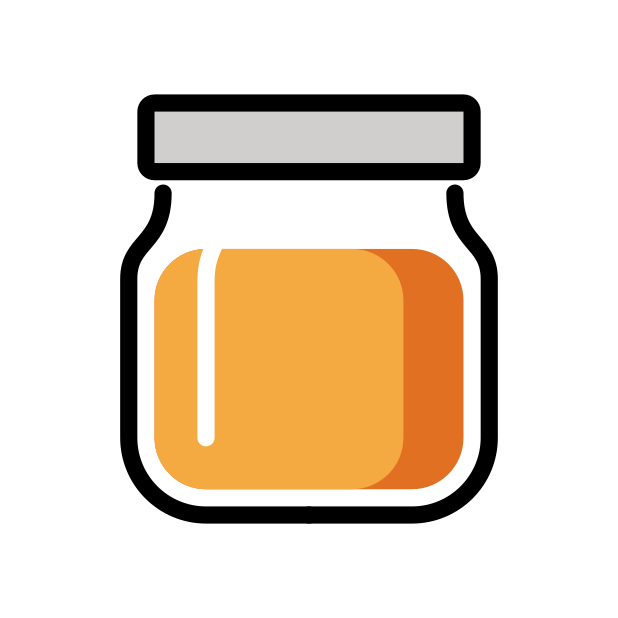
jar with orange content